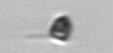
Label: Pyramimonas